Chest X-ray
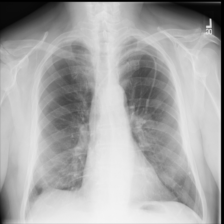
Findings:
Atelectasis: negative
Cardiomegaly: negative
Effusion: negative
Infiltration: negative
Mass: negative
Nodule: negative
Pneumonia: negative
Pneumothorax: negative
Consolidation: negative
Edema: negative
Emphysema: negative
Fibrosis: negative
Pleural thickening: negative
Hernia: negative